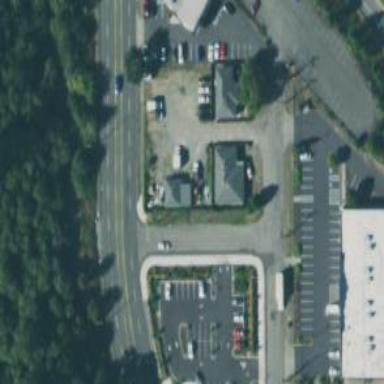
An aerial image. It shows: Retail area.